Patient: sex F, age 57
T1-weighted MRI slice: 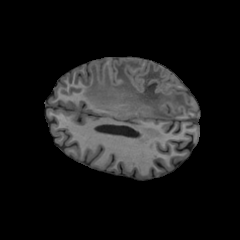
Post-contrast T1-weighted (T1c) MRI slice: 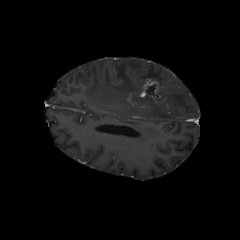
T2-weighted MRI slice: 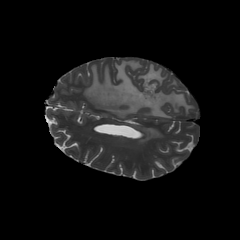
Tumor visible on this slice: yes
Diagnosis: Glioblastoma, IDH-wildtype
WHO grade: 4